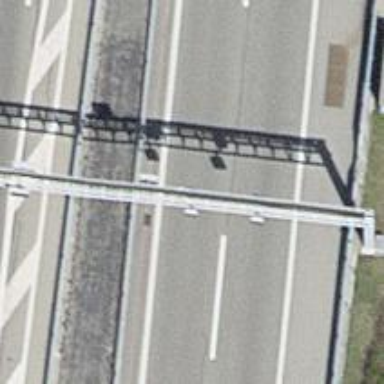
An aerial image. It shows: Gantry structure.